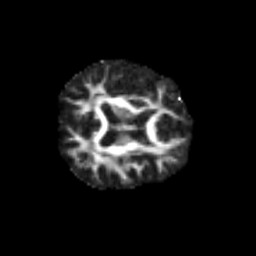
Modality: FA
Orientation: axial
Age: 74
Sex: female
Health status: ill
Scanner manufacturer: siemens
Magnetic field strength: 3 T
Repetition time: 8.7 s
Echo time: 0.11 s